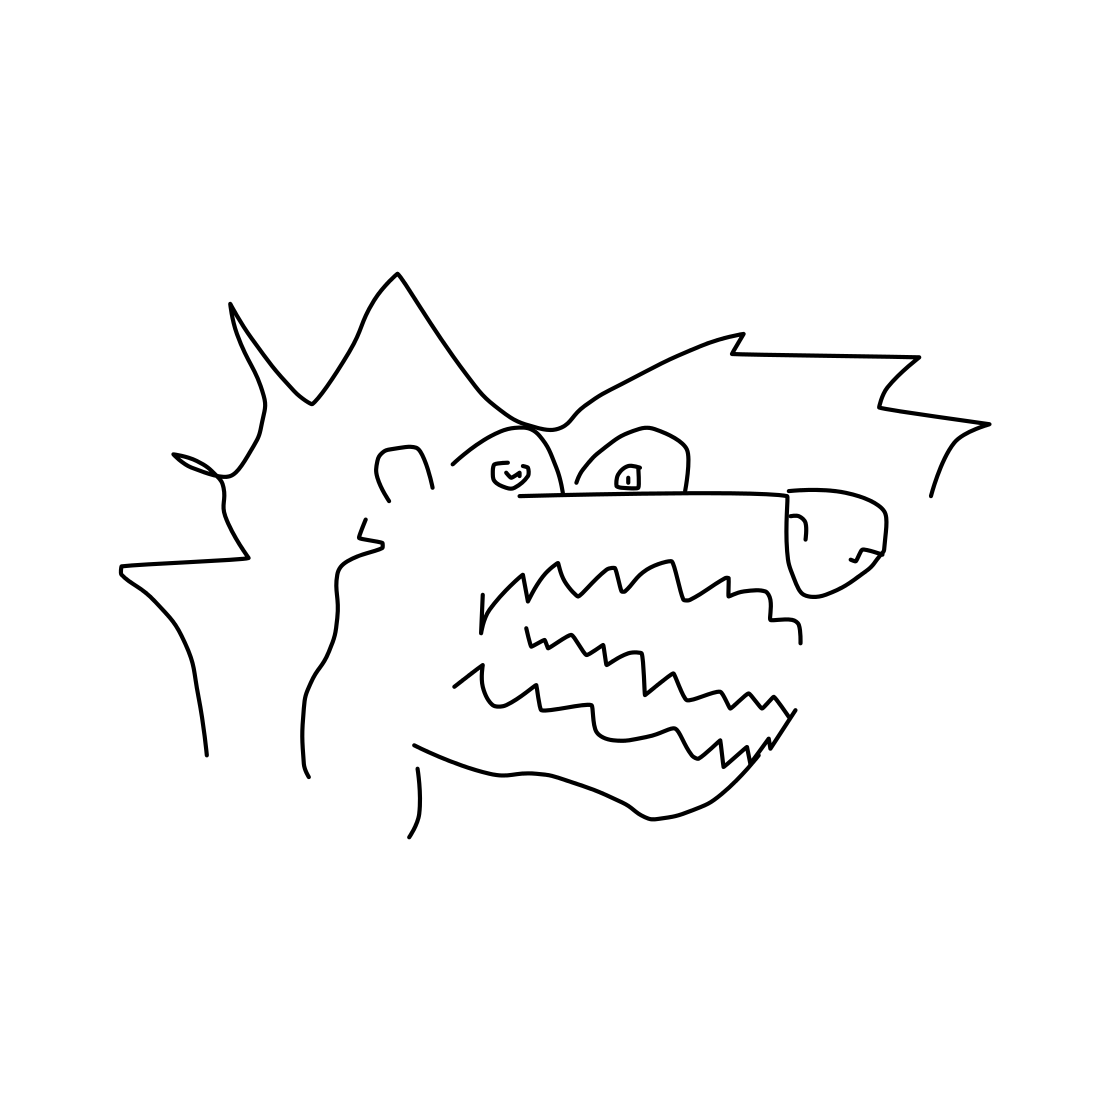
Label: lion